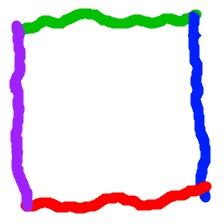
Shape: square